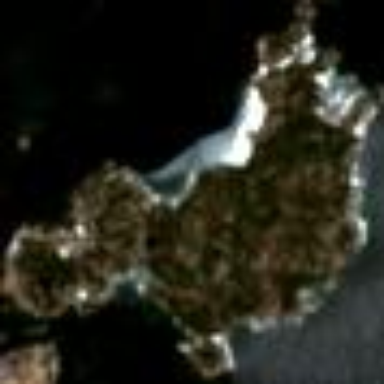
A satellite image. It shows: Islet.